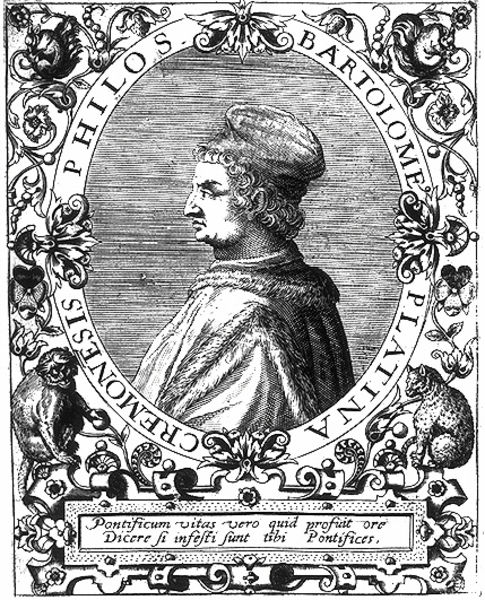
Titel: Bildnis des Bartolomeo Platina
Künstler: Matthaeus (d.Ä.) Becker
Institution: (Seriendruck)
Schlagwörter: blätter, mann, umhang, weiß, blume, blumen, frisur, grau, haar, hut, mund, nase, profil, schwarz, zeichnung, blüte, blüten, tier, tiere, haube, muster, ornament, kappe, mütze, kleidung, kragen, mensch, pelz, rahmen, bildnis, hals, herr, portrait, porträt, natur, kirche, auge, haare, mantel, blatt, pflanzen, brustbild, kinn, lippen, locken, renaissance, oval, rund, affe, frucht, früchte, ranken, fell, kopfbedeckung, holzschnitt, schrift, papier, grafik, graphik, angst, papst, inschrift, dekor, floral, ornamente, seitenansicht, verzierung, wange, katze, philosoph, buch, medaillon, druck, druckgraphik, lithographie, schwarzweiss, druckgrafik, schraffur, radierung, stich, seite, text, schrecken, beschriftung, zeremonie, lilie, portrai, pupille, braue, ranke, deckblatt, pelzkragen, pelzmantel, seitenprofil, mittelalter, dante, besatz, emblem, ornamentik, kupferstich, pelt, pflanzenornamentik, arabesk, blühten, leopard, fratze, affen, latein, lateinisch, schauer, reformation, pelzbesatz, puma, gepard, floreal, wappentiere, pelzumhang, schaube, reformator, eichhörnchen, bartholomäus, rollwerk, inschrfit, philos, tierornamentik, pelzhaube, pontifikat, arabseke, platina, ke, cremonesis, bartolome, bartolomäus, rahmen mit tieren, phillos, bartolomä, inschrigtz, ranken+affe, aff, brustbicl, pflanzeblume, oberhaup0t, plantina